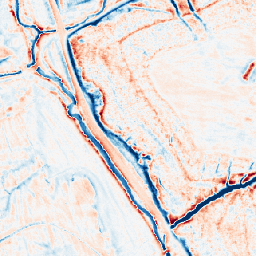
Category: edge_preserving
Decomposition family: anisotropic_diffusion
Decomposition parameters: iterations: 50
kappa: 100
gamma: 0.1
Upsampling method: area
Upsampling parameters: scale: 4
Upsampling scale: 4